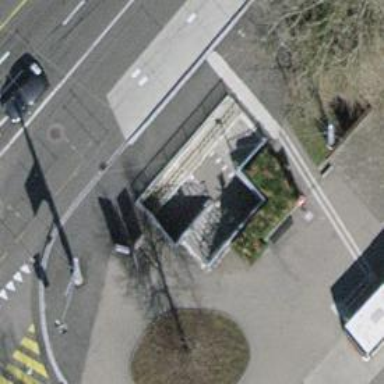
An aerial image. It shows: Footway passing through tunnel.